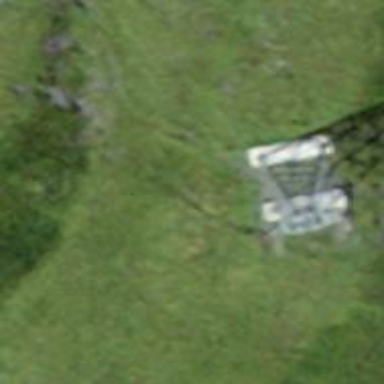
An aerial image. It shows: Pylon for aerialway.